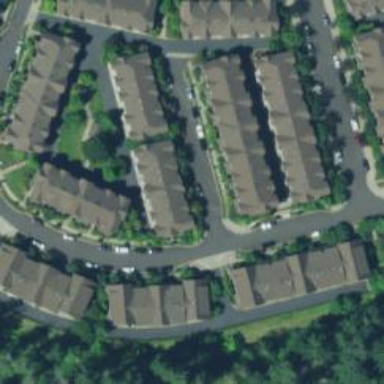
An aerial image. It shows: Living street.